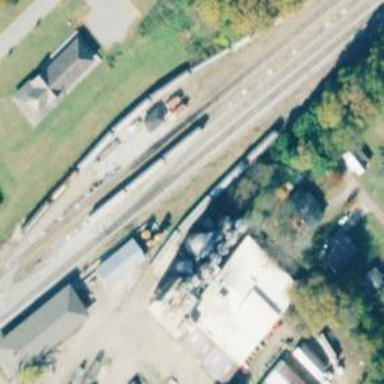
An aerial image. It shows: Site related to railway infrastructure.